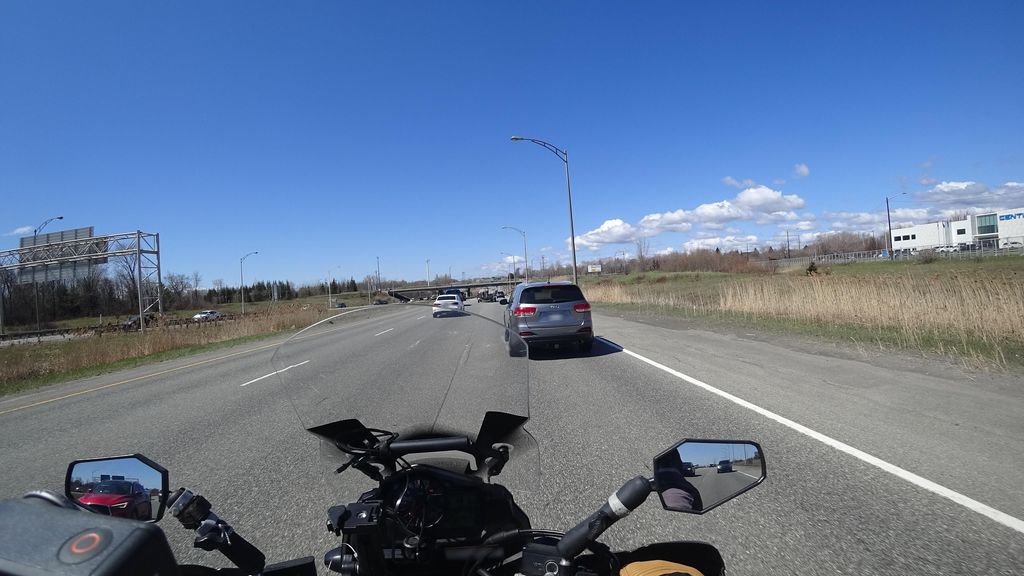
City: quebec_city